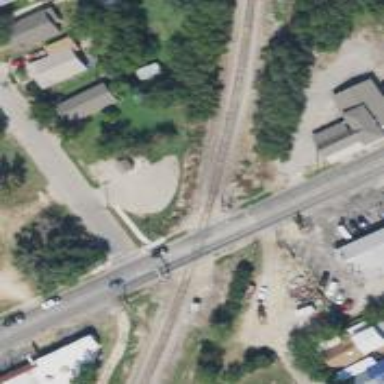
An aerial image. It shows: Railway level crossing.